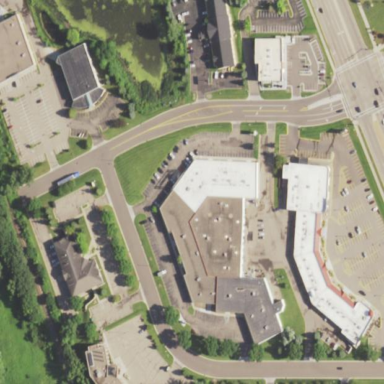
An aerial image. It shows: Commercial area.